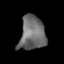
Tissue: lung
Cell type: Epithelial cells
Senescence score: 0.2422
Nuclear area (px): 854
Mean DAPI intensity: 109.083